Interaction volume radius: 5 \u00c5
Interaction volume height: 20 \u00c5
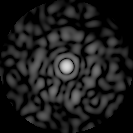
Disorder parameter: 0.8598